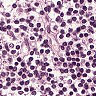
Metastatic tissue present: no